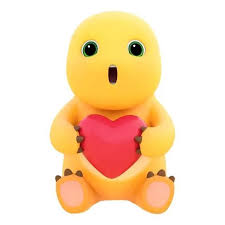
Label: nailong